Question: How can I create the types of view that slide up from the bottom of the screen as pictured below? Is this a built-in view type or something custom?
The screen shots are from and iOS apps respectively.

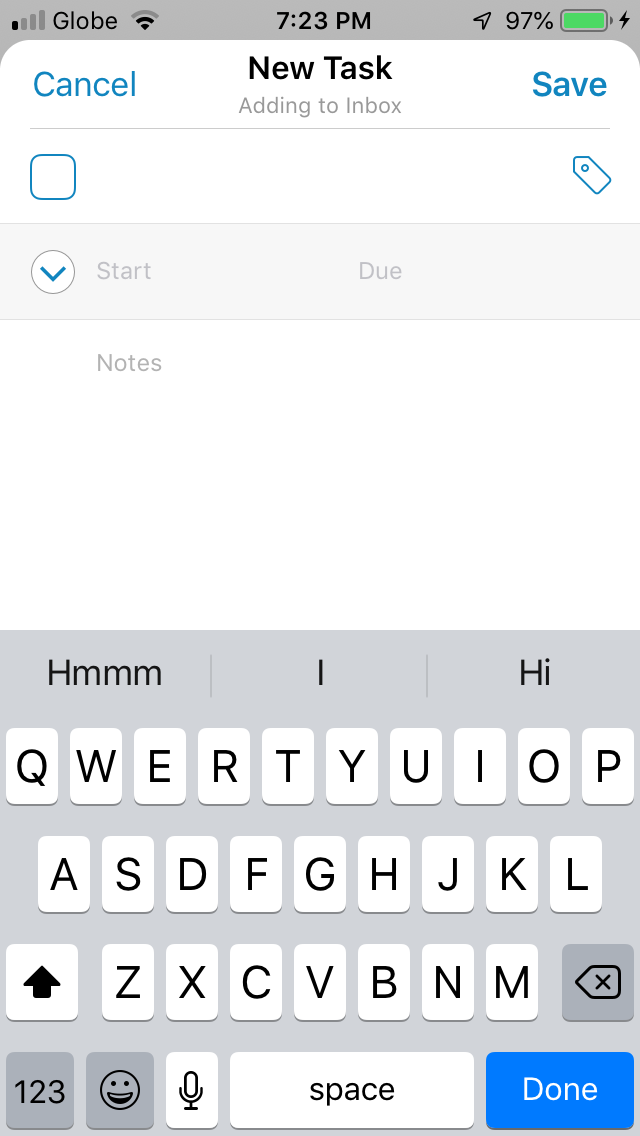
Answer: Just had a look at there. Seems like they're just animating a view up from the bottom.
I'd go about this by creating a 'UIView', let's call it 'slidingView'. You can do it in your existing storyboard or create a new .xib file for it. Then, when you call your 'viewDidLoad' for the view controller that this 'slidingView' will be contained in, move the 'slidingView' view off screen and animate it in whenever you want.
## Example:
'''
import UIKit
class ViewController: UIViewController {
private struct Constants {
static let animationDuration: TimeInterval = 0.3
static let marginFromTop: CGFloat = 32.0
}
@IBOutlet private weak var slidingView: UIView!
override func viewDidLoad() {
super.viewDidLoad()
moveSlidingViewOffScreen()
}
// MARK: - Actions
@IBAction func buttonTap(_ sender: UIButton) {
UIView.animate(withDuration: Constants.animationDuration) {
self.slidingView.frame.origin.y = Constants.marginFromTop
}
}
// MARK: - Private functions
private func setupSlidingViewOffScreen() {
slidingView.frame.origin.y = view.frame.height
}
}
'''